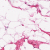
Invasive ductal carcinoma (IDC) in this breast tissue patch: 0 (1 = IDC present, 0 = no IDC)